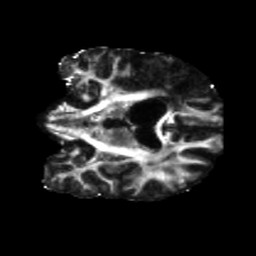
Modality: FA
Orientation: coronal
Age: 61
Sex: male
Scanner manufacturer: siemens
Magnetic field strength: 3 T
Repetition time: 5.47 s
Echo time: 0.0854 s